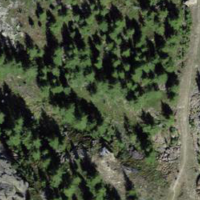
EUNIS habitat code: 31
Species observed at this site:
Tanacetum vulgare